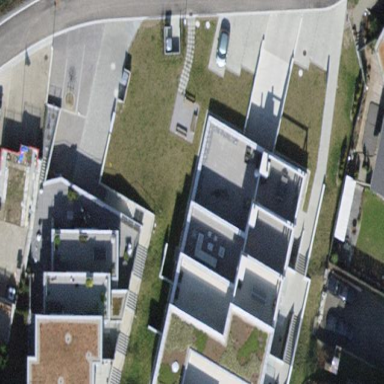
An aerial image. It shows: Terrace building with flat roof.